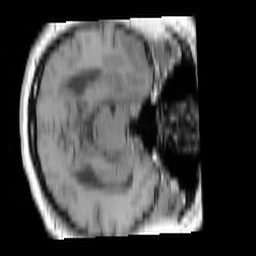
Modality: T1w
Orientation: axial
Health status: ill
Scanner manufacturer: siemens
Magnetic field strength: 3 T
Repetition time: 0.4 s
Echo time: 0.00272 s